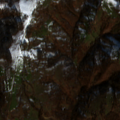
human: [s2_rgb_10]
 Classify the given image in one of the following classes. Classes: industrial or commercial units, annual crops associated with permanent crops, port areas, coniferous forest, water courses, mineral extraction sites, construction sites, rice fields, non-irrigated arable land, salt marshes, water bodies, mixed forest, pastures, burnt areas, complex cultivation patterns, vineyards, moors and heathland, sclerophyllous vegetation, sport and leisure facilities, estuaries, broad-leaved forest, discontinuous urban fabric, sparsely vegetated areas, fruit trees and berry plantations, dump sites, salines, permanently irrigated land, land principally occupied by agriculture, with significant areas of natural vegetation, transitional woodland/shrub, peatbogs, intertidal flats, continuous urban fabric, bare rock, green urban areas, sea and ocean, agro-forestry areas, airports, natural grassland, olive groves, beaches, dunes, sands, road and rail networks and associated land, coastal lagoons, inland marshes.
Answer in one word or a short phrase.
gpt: land principally occupied by agriculture, with significant areas of natural vegetation, broad-leaved forest, transitional woodland/shrub